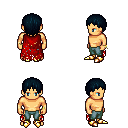
a pixel art fantasy rpg character, male body template, human, tanned skin, red tattered cape, teal pants, raven plain hairstyle, bracelets, gold boots, four views (front, back, left, right), 2x2 character sprite sheet, small pixel art, hard edges, no anti-aliasing